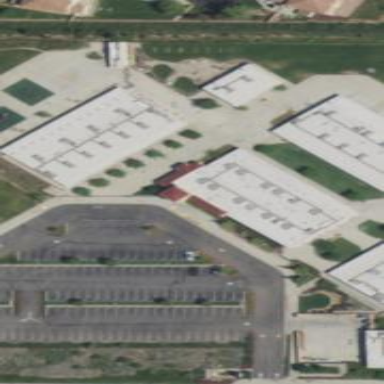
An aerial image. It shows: School building.